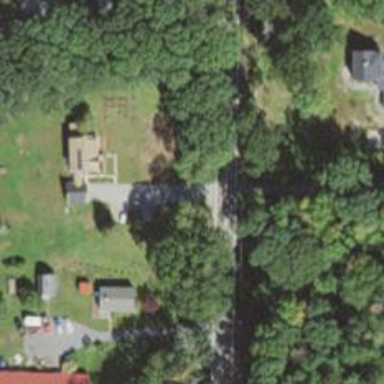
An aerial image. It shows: Residential driveway designated as service road.